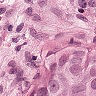
Metastatic tissue present: yes